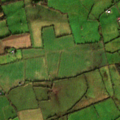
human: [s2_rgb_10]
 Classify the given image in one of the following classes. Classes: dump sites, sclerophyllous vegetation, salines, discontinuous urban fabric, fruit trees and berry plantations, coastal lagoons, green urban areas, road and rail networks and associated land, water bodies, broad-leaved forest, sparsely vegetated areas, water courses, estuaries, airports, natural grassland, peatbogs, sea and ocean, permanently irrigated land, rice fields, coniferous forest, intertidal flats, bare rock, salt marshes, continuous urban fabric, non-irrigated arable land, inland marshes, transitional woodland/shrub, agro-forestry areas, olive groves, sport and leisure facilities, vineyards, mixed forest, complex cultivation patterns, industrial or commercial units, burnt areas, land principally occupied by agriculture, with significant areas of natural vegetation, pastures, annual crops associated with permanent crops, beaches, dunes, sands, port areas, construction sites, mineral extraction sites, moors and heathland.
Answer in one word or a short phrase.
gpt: pastures, transitional woodland/shrub